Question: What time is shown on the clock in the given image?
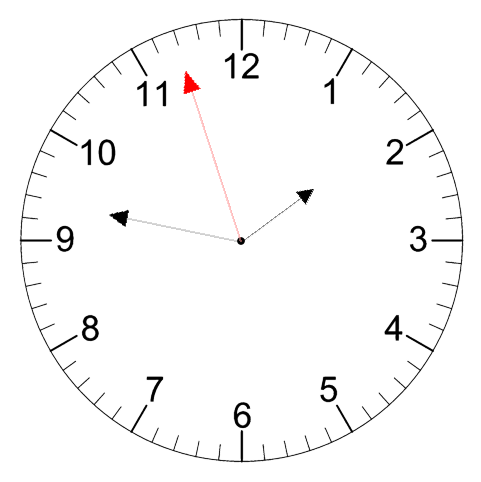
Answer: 01:46:57